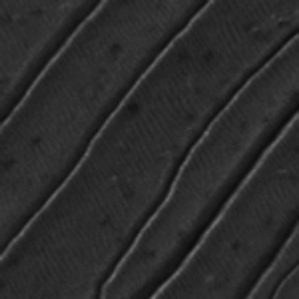
Label: frost